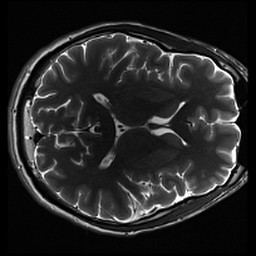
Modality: inplaneT2
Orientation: axial